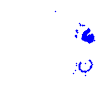
Particle: pion